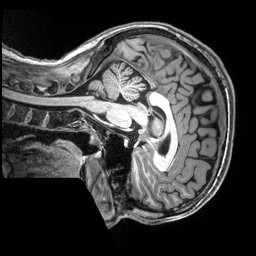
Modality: T1w
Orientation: sagittal
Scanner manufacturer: siemens
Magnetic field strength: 3 T
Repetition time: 2.5 s
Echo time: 0.00343 s